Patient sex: F
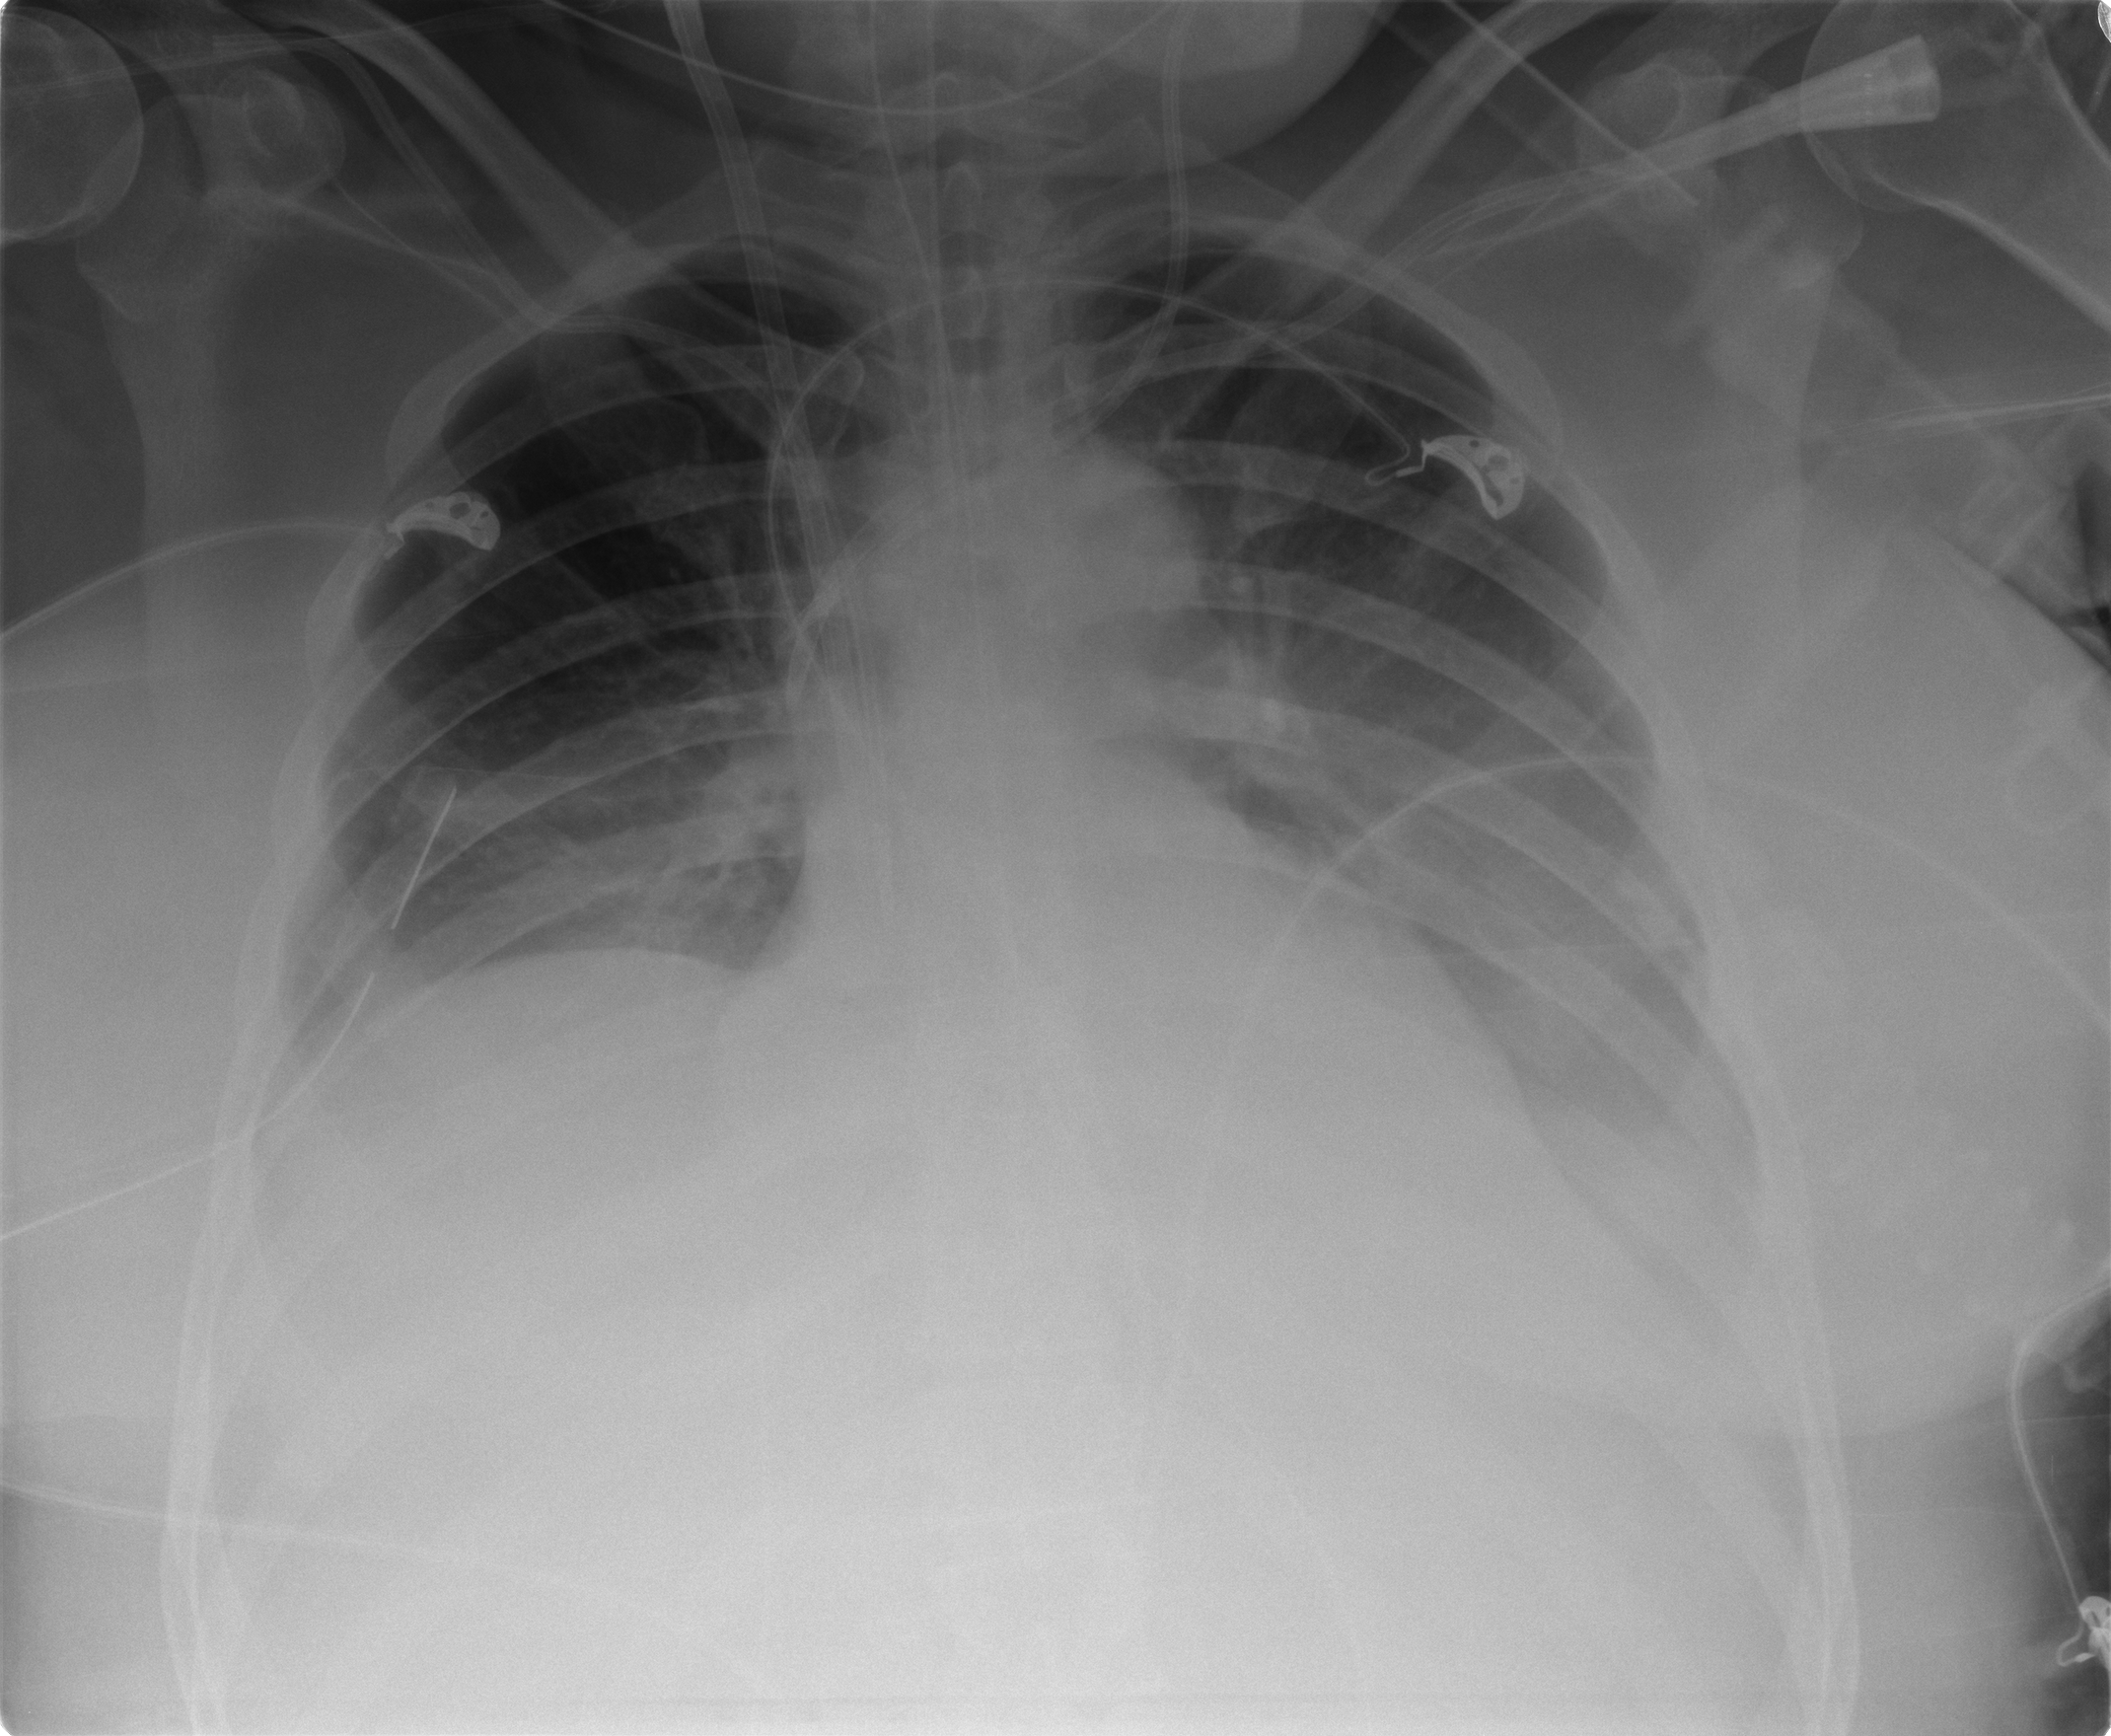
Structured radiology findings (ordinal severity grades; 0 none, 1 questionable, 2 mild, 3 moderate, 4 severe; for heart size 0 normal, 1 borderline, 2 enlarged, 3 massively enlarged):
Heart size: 1
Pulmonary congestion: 0
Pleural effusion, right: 1
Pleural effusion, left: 2
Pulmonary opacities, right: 0
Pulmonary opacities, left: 0
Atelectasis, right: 2
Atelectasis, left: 2